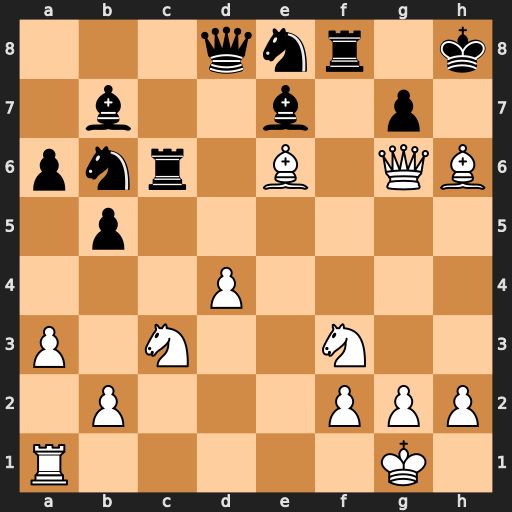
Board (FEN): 3qnr1k/1b2b1p1/pnr1B1QB/1p6/3P4/P1N2N2/1P3PPP/R5K1
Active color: w
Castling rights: -
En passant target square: -
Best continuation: Bxg7+ Nxg7 Qh6#